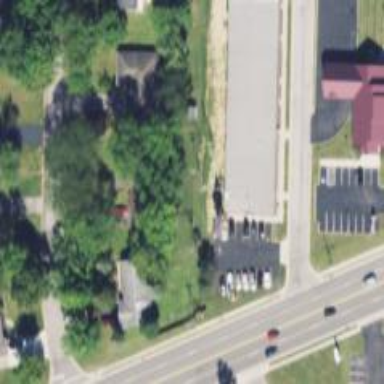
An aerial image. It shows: Clinic.